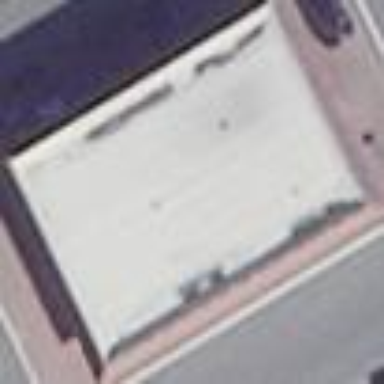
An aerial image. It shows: Restaurant in building.